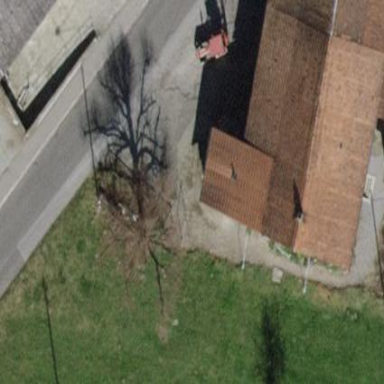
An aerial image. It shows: Farm building.